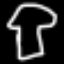
Label: mushroom